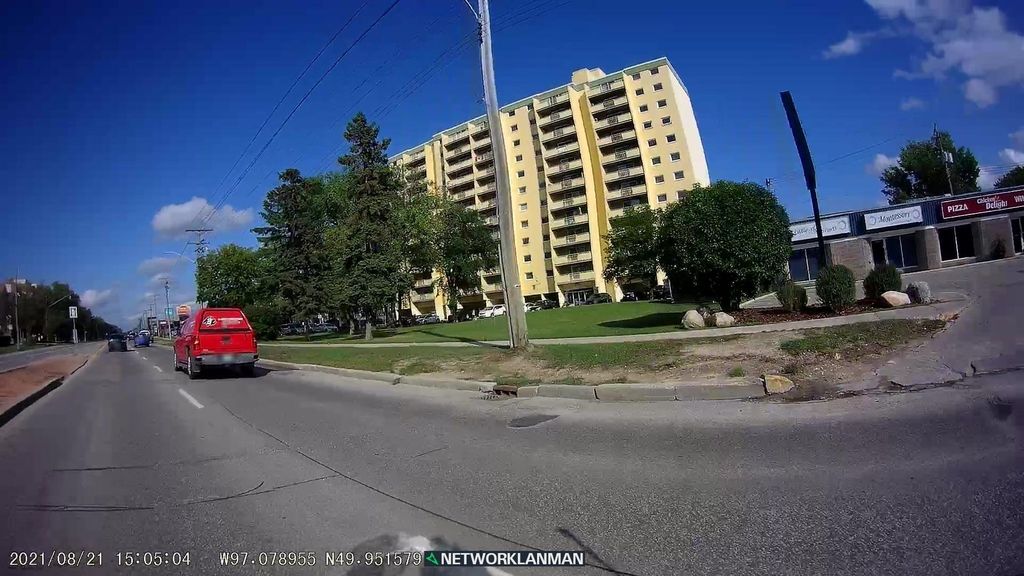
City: winnipeg